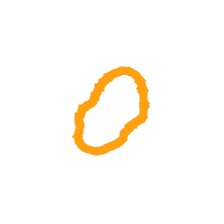
Shape: circle